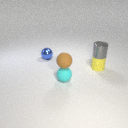
small cyan rubber sphere below small brown rubber sphere